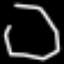
Label: octagon